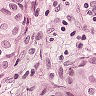
Metastatic tissue present: yes